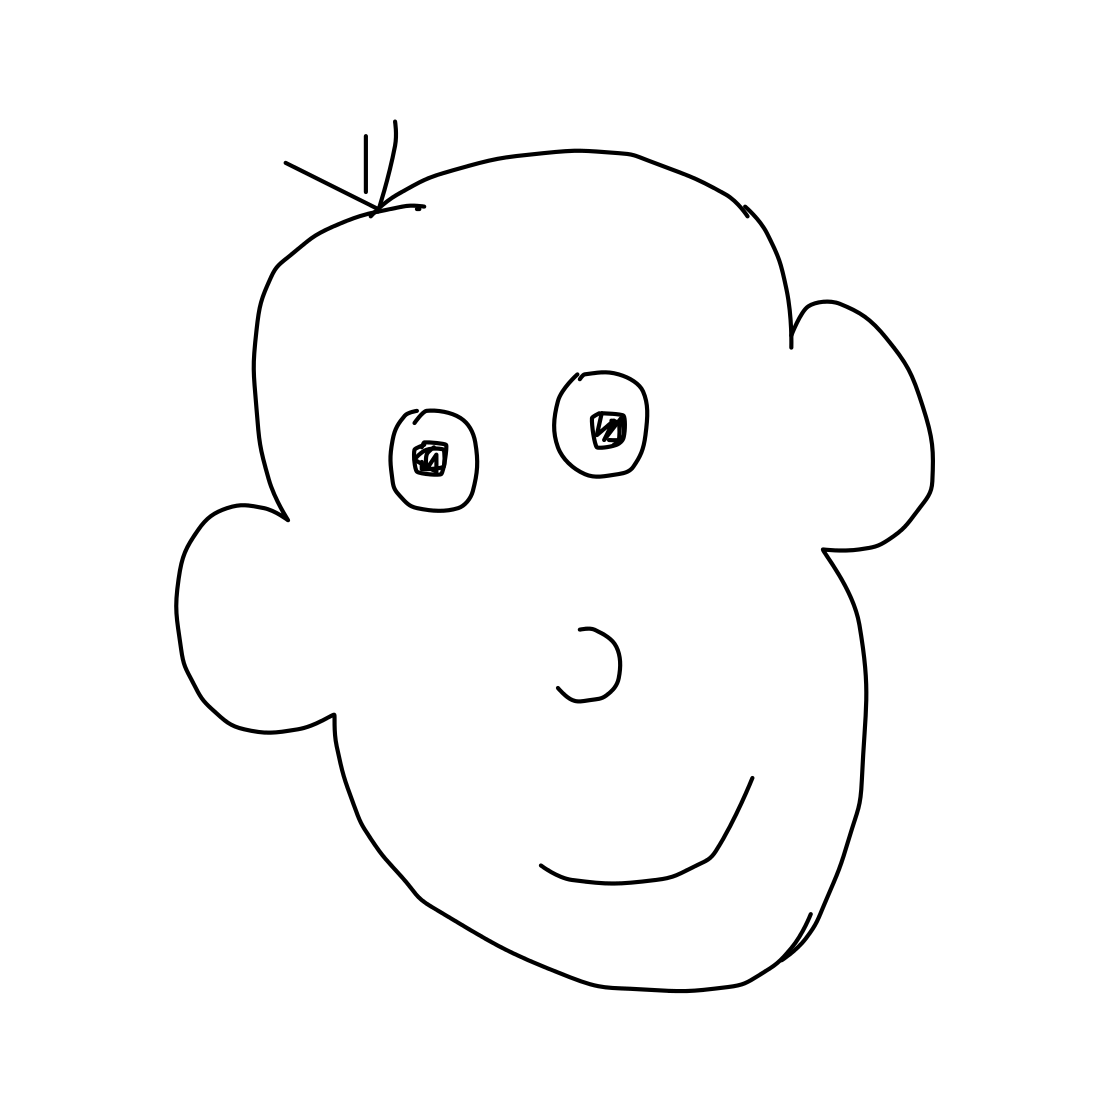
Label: face